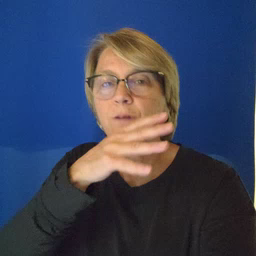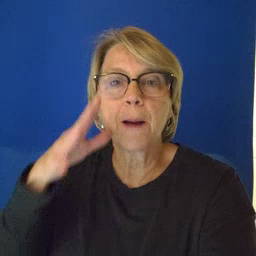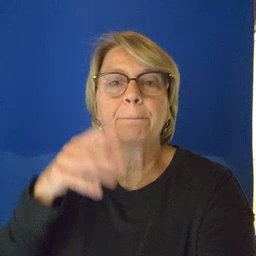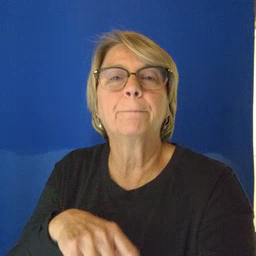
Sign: farm